Question: Okay I have a classNamed: "PrivateGroups". Each row in PrivateGroups contains "GroupName" and "Password". In a UIView, if the user enters the GroupName and Password and hits submit, I want to add their user objectId to that specific groupname/password entry under "members".
This is the code I have that isn't working:
'''
var query = PFQuery(className: "PrivateGroups")
query.whereKey("privatename", equalTo: joinname.text)
query.whereKey("password", equalTo: joinpassword.text)
query.findObjectsInBackgroundWithBlock { (objects, error) -> Void in
if objects.count == 1 {
for object in objects {
query.getFirstObject().addUniqueObject(PFUser.currentUser().objectId, forKey: "members")
query.getFirstObject().saveInBackground() }}
'''

so if you match the "members" and "password" and press the button, i want to add the user's object id to "members"
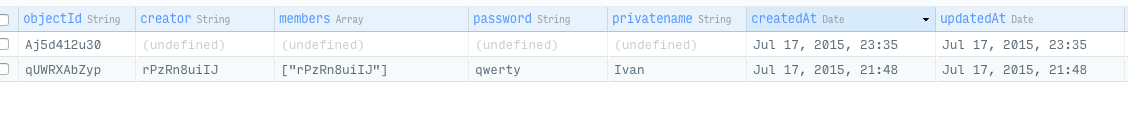
Answer: In your loop 'for object in objects' you shouldn't need to also call 'query.getFirstObject()' since you already have the object. Instead, try
'''
for object in objects {
if let arr = object["members"]{
if(arr.containsObject(PFUser.currentUser().objectID == false){
arr.addObject(PFUser.currentUser().objectID)
object.saveInBackground()
}
}
}
'''